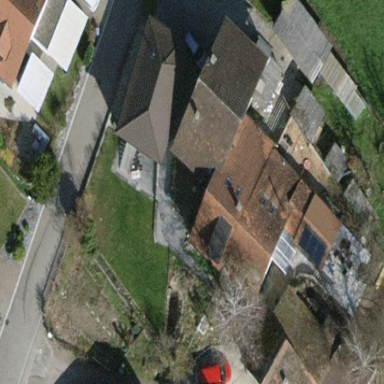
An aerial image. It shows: Simple house.